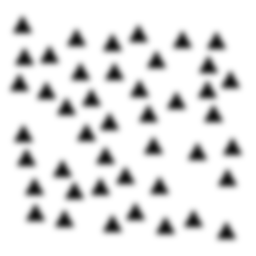
Squares: 0
Triangles: 44
Stars: 0
Total shapes: 44